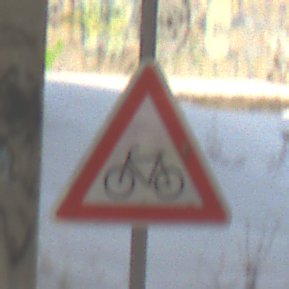
Verkehrszeichen: RadverkehrRechts
Umgebung: Roofed, Suburban
Tageszeit: MorningAfternoon
Wetter: PartlyCloudy
Licht: Natural
Jahreszeit: Winter
Kontrast: LowContrast